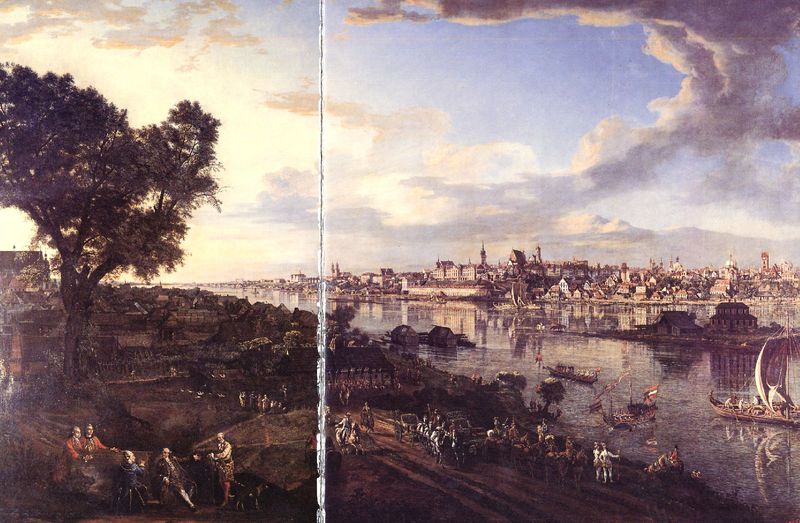
Titel: Ansicht von Warschau von der Vorstadt Praga aus
Künstler: Canaletto
Standort: Warschau, Königsschloß (EU - PL)
Schlagwörter: baum, blätter, gemälde, himmel, laub, schatten, wasser, wolken, bäume, fluss, landschaft, menschen, stadt, ufer, abend, braun, licht, männer, weiss, haus, wolke, herren, mensch, feld, häuser, brücke, kirche, insel, adel, boote, karren, schiff, schiffe, segel, segelboot, segelschiff, hafen, soldaten, stadtansicht, buch, türme, schnitt, seite, knick, truppen, häuer, haäuser, exzerzierplatz